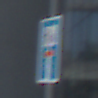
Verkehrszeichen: SackgasseRadverkehrFussgaengerDurchlaessig
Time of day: MorningAfternoon
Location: Outdoor (Urban)
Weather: PartlyCloudy
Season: NotSpecified
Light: Natural